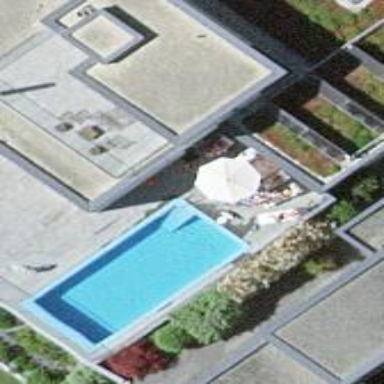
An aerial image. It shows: Swimming pool located in leisure land.